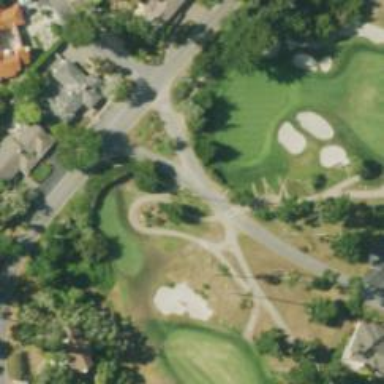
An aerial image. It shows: Service road designated as golf cart path.